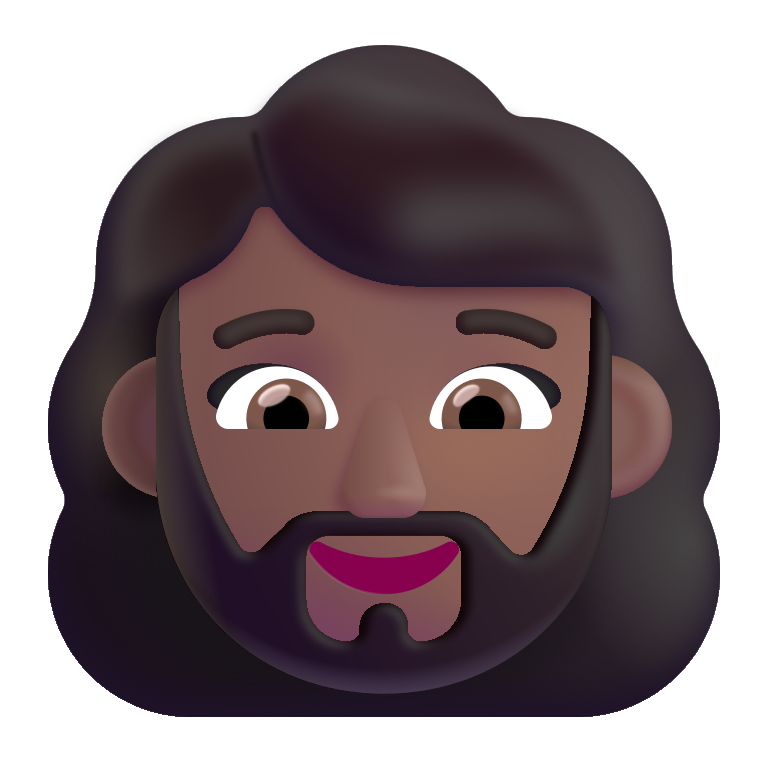
woman beard color  dark